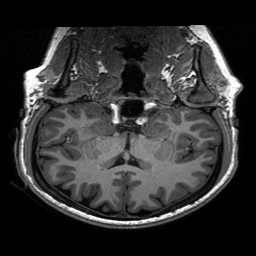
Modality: T1w
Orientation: sagittal
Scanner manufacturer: siemens
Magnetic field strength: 3 T
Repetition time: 2.3 s
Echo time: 0.00197 s